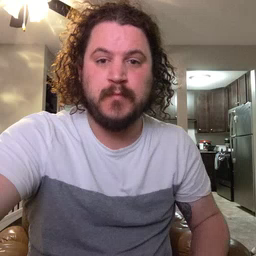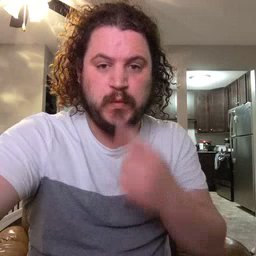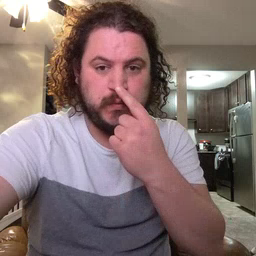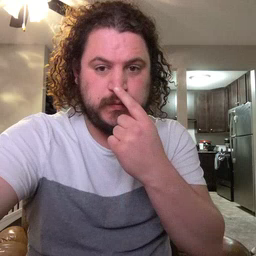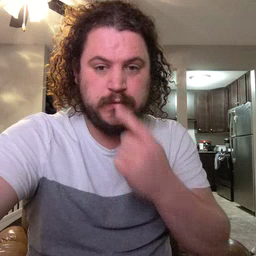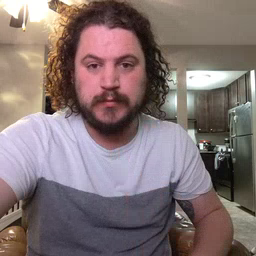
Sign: nose